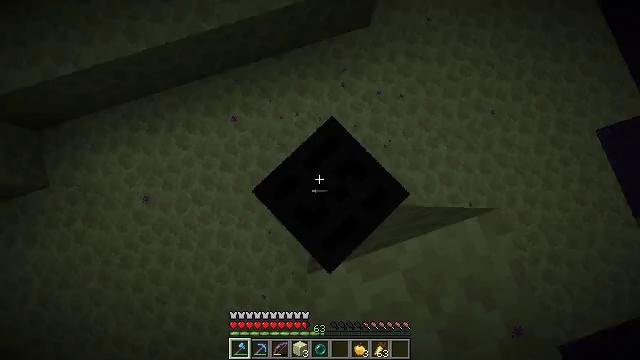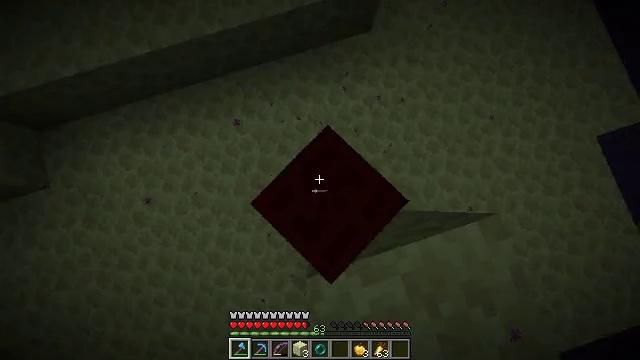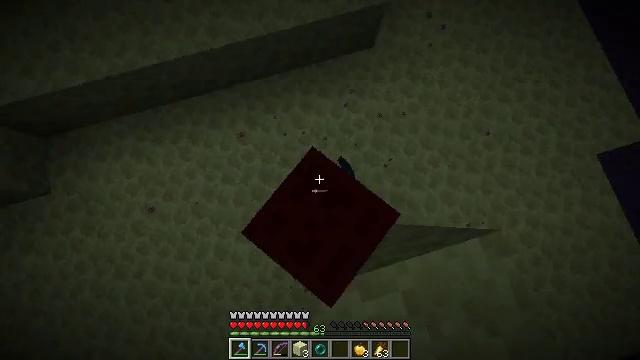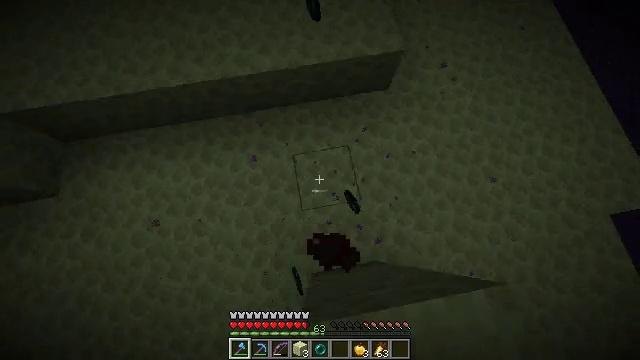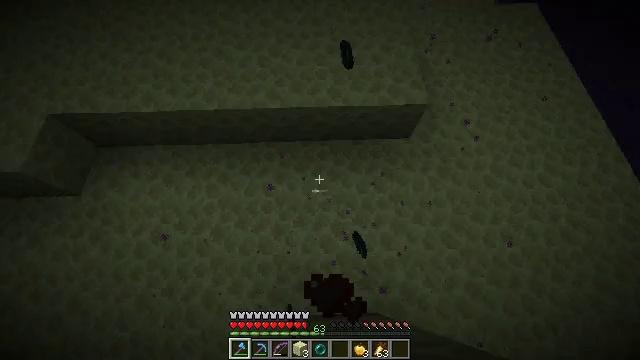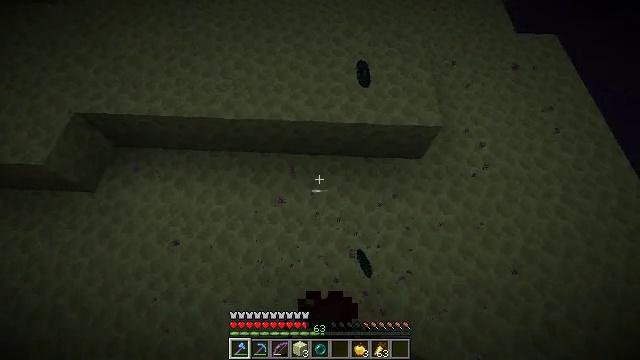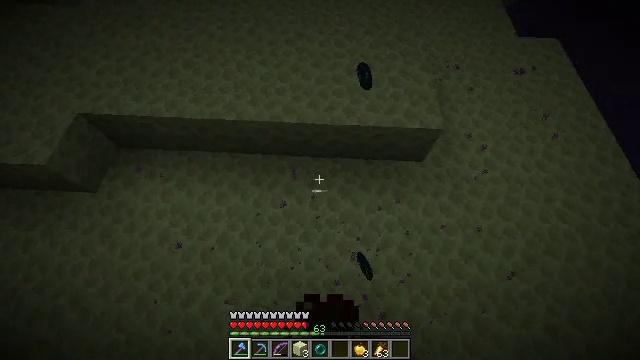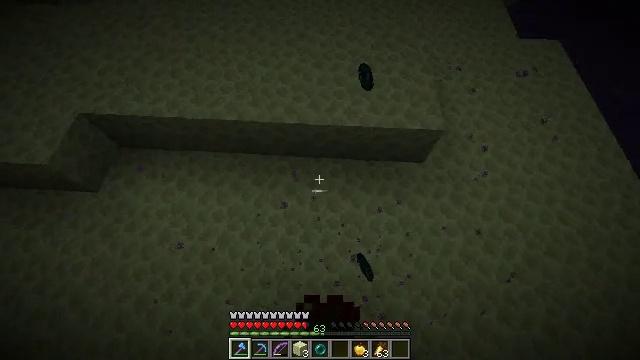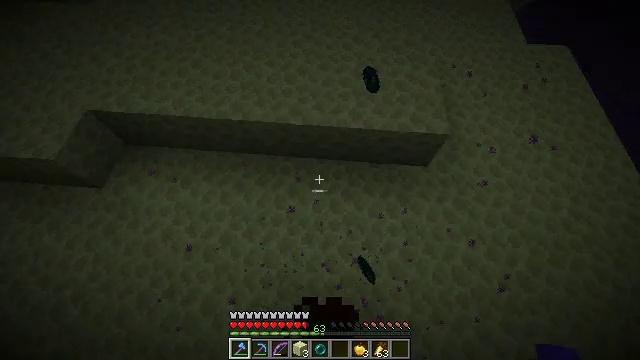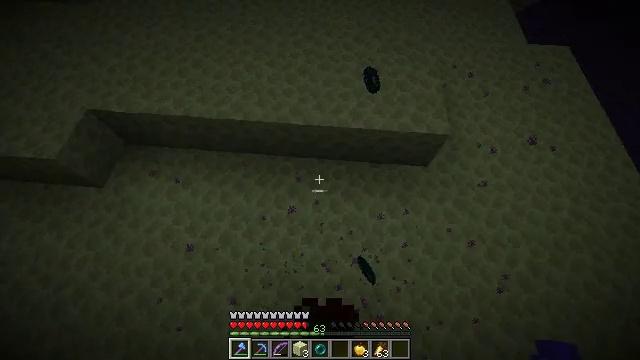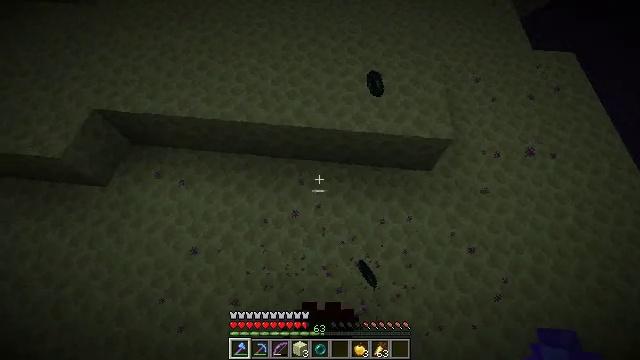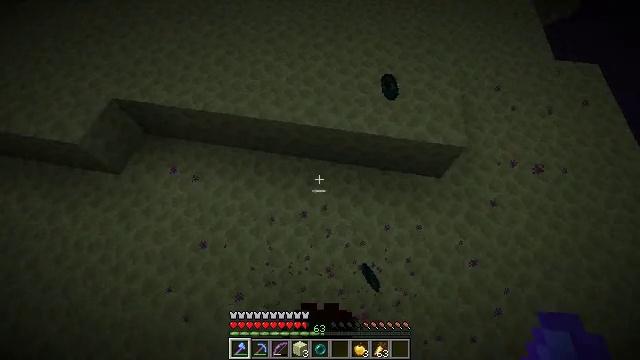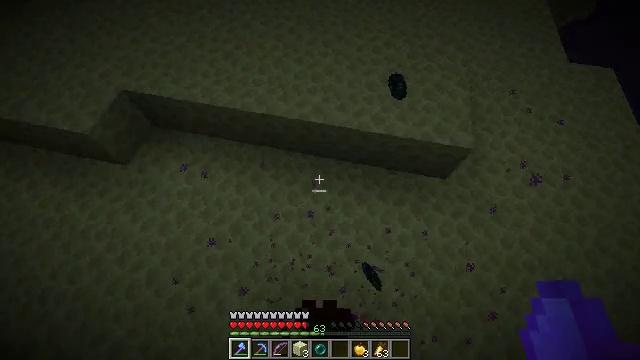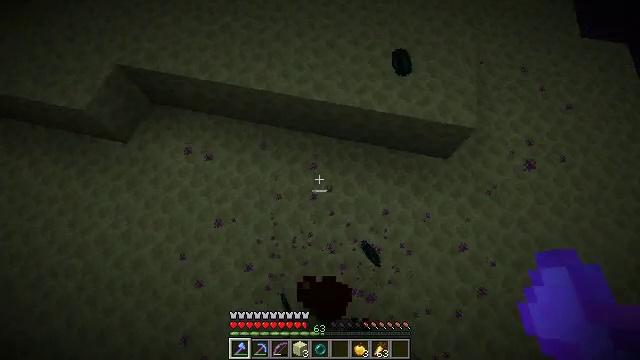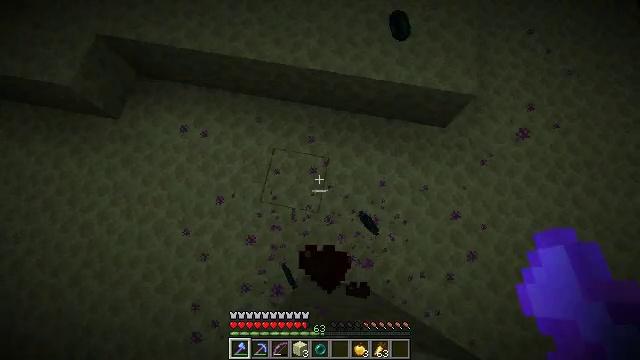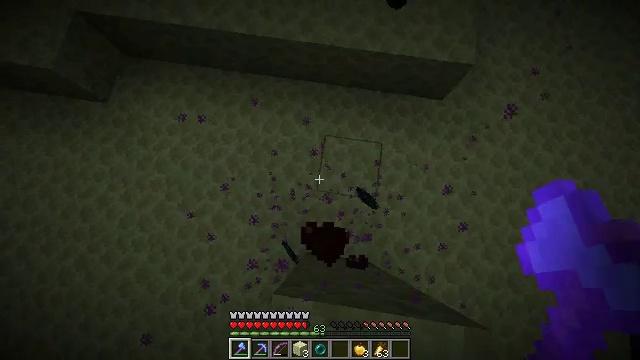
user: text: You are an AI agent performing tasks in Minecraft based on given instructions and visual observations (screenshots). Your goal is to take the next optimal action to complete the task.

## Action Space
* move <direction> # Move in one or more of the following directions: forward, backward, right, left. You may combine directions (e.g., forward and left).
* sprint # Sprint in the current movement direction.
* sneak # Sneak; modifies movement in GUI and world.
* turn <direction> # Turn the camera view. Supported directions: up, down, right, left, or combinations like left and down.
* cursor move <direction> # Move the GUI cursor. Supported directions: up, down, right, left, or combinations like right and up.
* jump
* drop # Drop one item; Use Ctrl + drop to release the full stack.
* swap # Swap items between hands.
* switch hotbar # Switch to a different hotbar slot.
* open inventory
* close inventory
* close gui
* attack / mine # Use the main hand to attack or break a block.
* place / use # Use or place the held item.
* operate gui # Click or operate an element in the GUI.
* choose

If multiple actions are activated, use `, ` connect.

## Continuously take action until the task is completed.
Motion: motion action
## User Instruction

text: Kill an enderman.
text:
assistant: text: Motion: sneak
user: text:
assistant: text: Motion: sneak, turn left and up
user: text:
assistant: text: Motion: sneak, turn left and up
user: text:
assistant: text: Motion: sneak, turn left and up
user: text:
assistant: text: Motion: sneak, turn left and up
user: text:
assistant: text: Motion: sneak
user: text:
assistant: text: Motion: sneak
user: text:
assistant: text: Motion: sneak, turn left
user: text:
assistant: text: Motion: sneak
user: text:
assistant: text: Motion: sneak, turn left
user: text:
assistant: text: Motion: sneak, turn left
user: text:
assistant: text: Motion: sneak, turn left
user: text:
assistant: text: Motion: sneak, turn down
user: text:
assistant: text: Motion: sneak, turn right and down
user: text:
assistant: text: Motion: sneak, turn right and down
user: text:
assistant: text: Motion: sneak, turn down
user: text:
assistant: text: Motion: sneak
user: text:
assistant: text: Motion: sneak
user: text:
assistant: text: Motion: sneak
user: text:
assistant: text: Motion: sneak, turn up
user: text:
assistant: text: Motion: sneak
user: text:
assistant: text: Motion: sneak, turn left and up
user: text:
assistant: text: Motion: sneak, turn left and up
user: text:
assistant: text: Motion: sneak, turn left and up
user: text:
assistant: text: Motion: sneak, turn left and up
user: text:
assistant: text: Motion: sneak, turn left and up
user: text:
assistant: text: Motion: sneak, turn up
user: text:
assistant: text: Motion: sneak
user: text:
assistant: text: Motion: sneak
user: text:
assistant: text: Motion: sneak, turn left and up